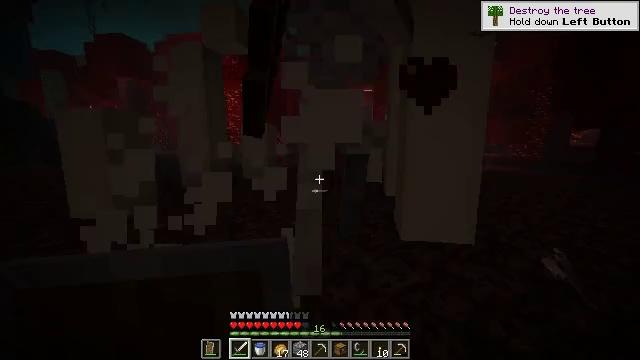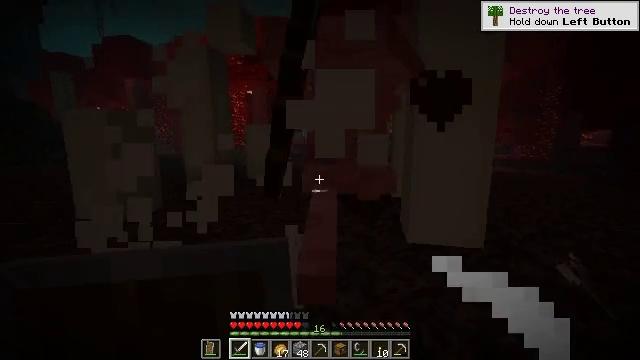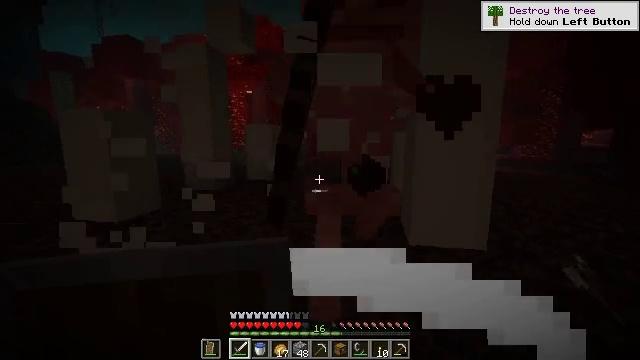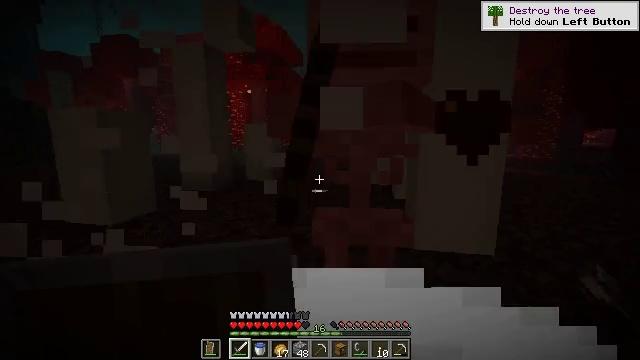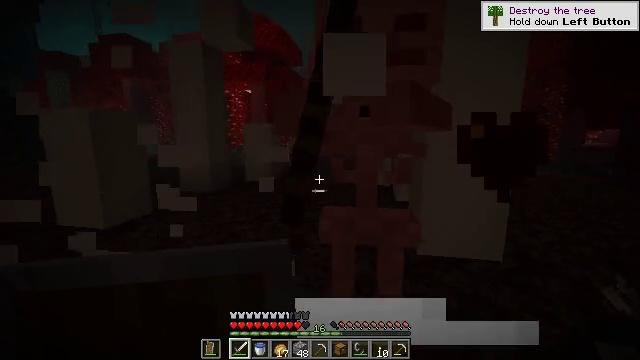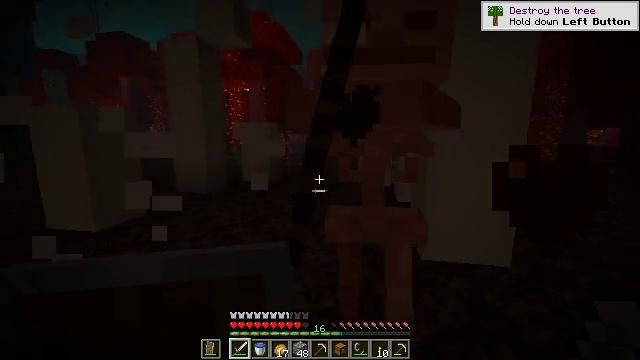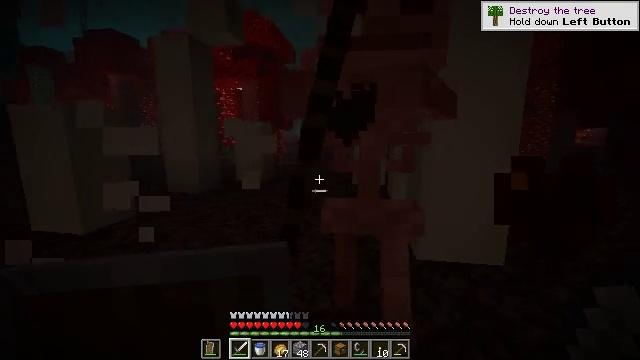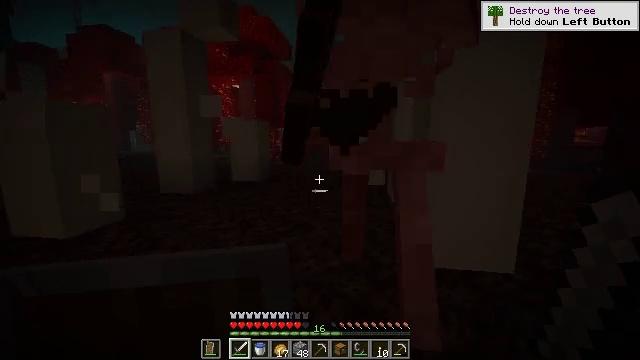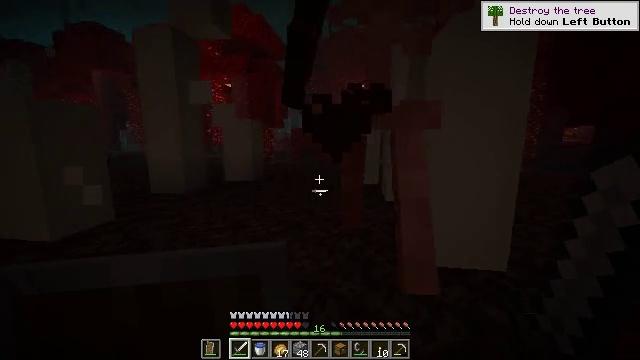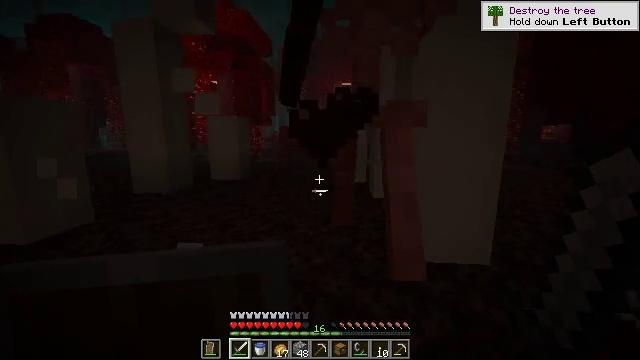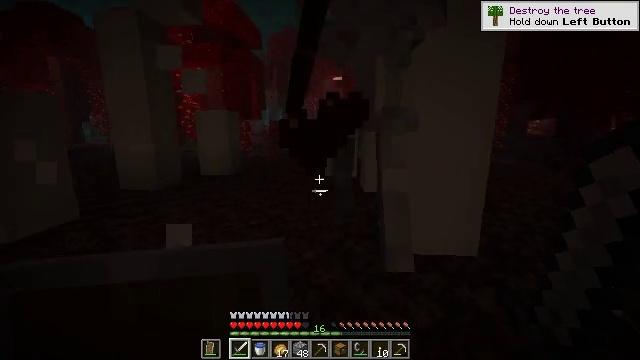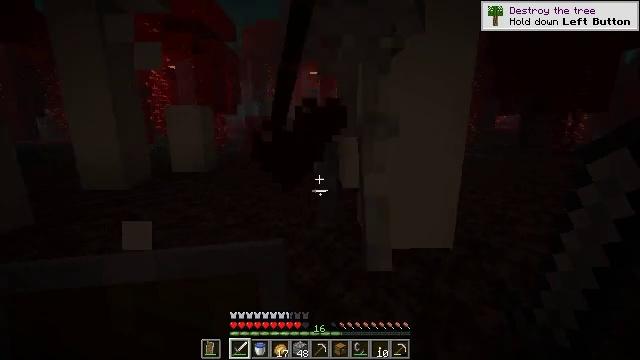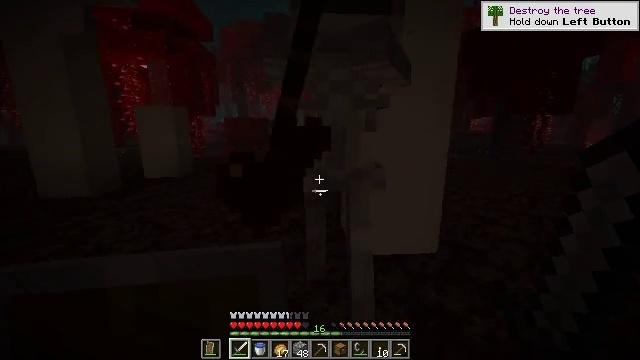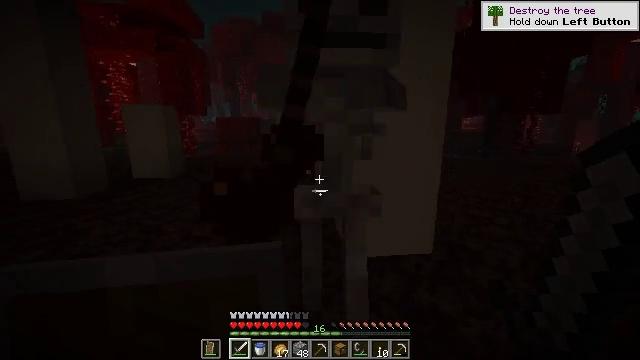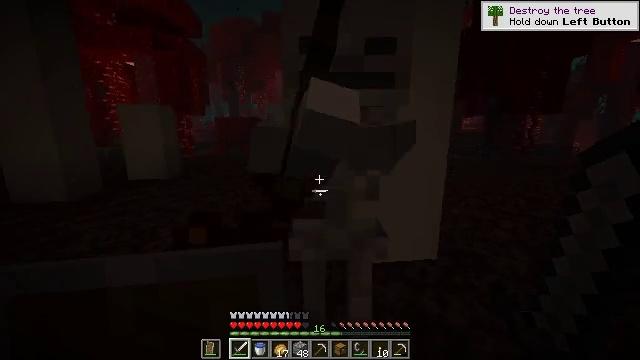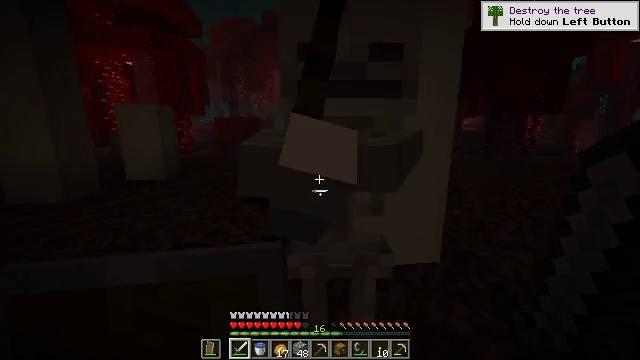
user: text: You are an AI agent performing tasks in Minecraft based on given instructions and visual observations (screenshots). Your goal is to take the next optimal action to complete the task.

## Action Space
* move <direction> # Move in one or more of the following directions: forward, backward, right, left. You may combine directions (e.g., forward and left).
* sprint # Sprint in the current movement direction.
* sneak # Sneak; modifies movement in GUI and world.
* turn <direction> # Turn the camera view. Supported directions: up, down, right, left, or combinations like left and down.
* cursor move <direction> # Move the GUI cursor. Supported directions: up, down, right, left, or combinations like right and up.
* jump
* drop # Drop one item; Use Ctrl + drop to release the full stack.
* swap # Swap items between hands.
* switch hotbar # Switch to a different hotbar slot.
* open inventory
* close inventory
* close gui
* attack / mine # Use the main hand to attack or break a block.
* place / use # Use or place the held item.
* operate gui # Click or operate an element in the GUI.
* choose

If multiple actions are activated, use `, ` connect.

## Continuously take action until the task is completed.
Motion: motion action
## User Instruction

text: Hunt the skeleton.
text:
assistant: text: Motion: move forward, turn left, attack / mine
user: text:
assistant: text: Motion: move forward, attack / mine
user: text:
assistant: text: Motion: move forward, attack / mine
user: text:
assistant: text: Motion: move forward, attack / mine
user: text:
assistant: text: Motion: move forward, attack / mine
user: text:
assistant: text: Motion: move forward, turn right, attack / mine
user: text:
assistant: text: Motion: move forward, attack / mine
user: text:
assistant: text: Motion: turn right, attack / mine
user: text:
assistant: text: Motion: turn right, attack / mine
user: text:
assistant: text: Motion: turn right and down, attack / mine
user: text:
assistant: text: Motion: move forward, turn right and down, attack / mine
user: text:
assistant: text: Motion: move forward, turn right, attack / mine
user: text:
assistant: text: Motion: move forward, turn right, attack / mine
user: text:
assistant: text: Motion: move forward, attack / mine
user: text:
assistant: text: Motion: move forward, attack / mine
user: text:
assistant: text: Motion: move forward, attack / mine
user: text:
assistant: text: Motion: move forward, attack / mine
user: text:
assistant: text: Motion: move forward, attack / mine
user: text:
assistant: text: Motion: attack / mine
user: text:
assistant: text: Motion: turn right, attack / mine
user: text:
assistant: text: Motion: turn right
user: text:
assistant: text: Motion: use / place
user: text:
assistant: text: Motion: use / place
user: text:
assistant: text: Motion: use / place
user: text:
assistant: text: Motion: use / place
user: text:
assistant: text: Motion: use / place
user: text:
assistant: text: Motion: turn right, use / place
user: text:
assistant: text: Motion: turn right, use / place
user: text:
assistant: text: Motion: turn right, use / place
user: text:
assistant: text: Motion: turn right, use / place